Question: I have used 'CKEDITOR.appendTo( "my_div" , null , my_string )' to create an instance of ckeditor ... no problem.
however, the LINK button opens a non-interactive LINK dialog box.
So, is there some config setting that it supposed to be manually set to true, perhaps?
---
... I will explain what I meant by ...
When I click the ckeditor's LINK button (the one that looks like a chain-link), it opens a LINK dialog box which has a input field for me to enter a URL, plus a pulldown to choose protocol, plus a couple of other form elements.
However, none of these are use-able ... if I try to type in the url input field, nothing happens (the field will not accept focus); likewise the pulldowns do not open if I click them.
---
... added screenshot

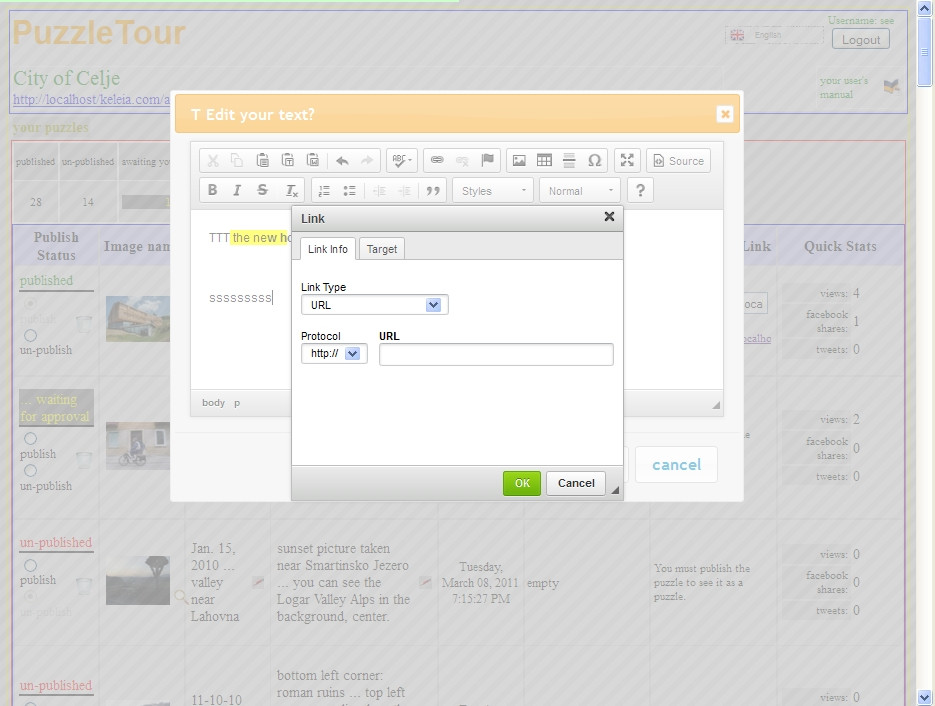
Answer: I was using:
- jquery-1.8.2- jquery-ui-1.10.3- ckeditor 4.3.1
then I replaced: with: <URL> and it seems to work as expected.
---
If reverting back to jquery-ui 1.9 is not good for you, also look at:
- <URL> ... "Dialog: CKEditor in Modal Dialog is not editable"